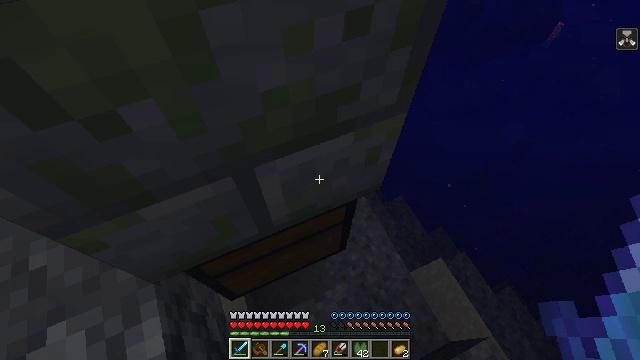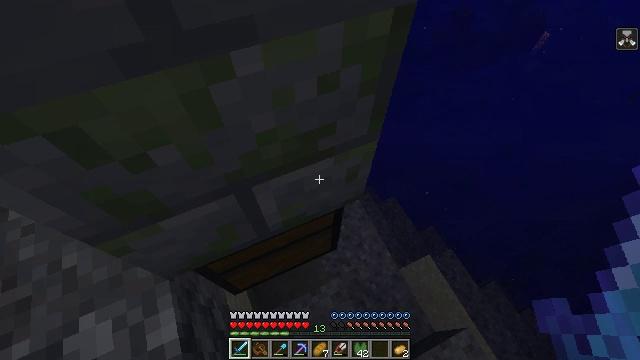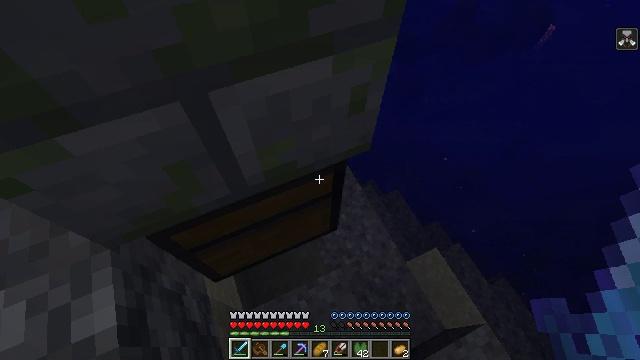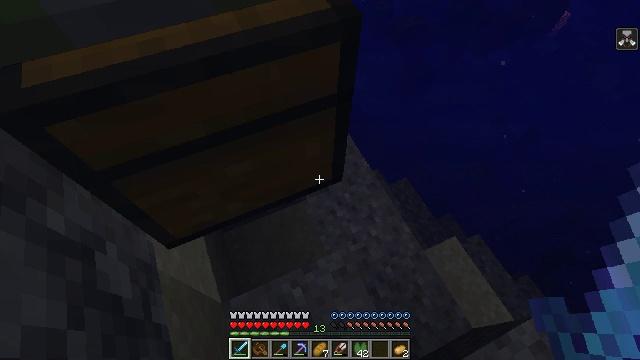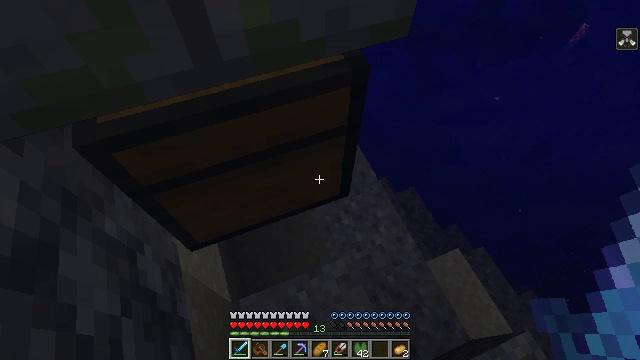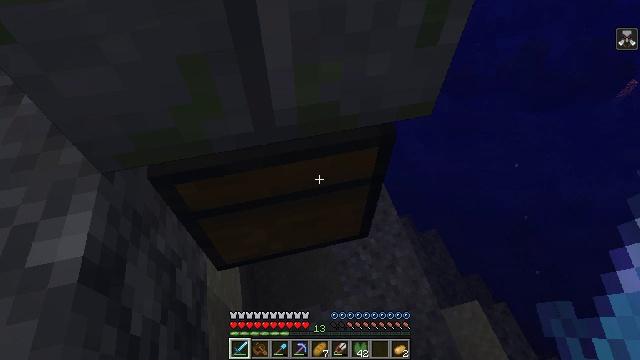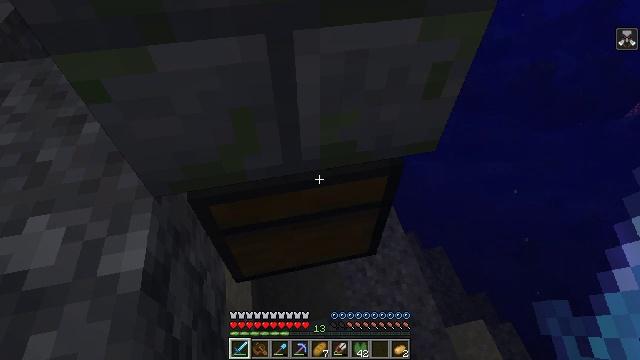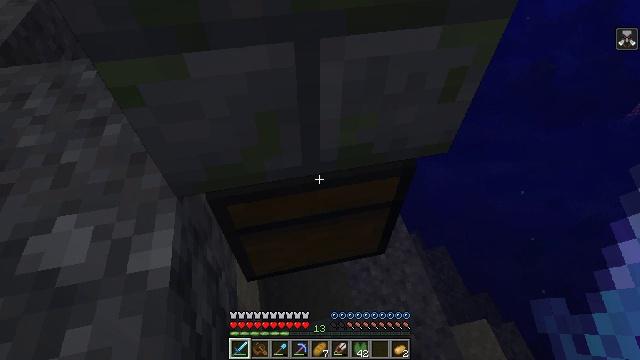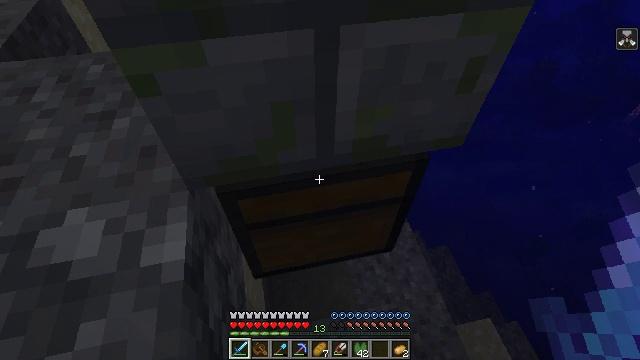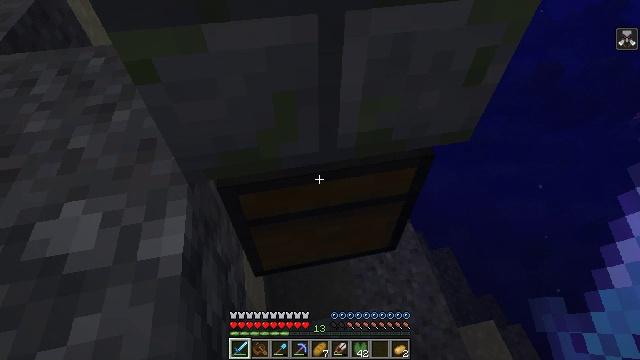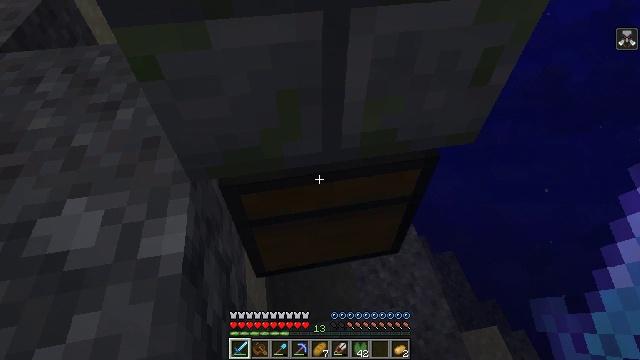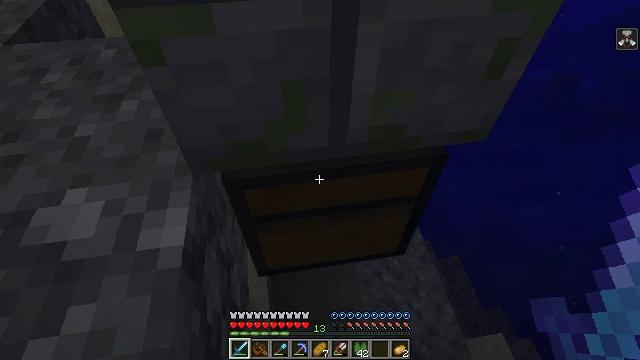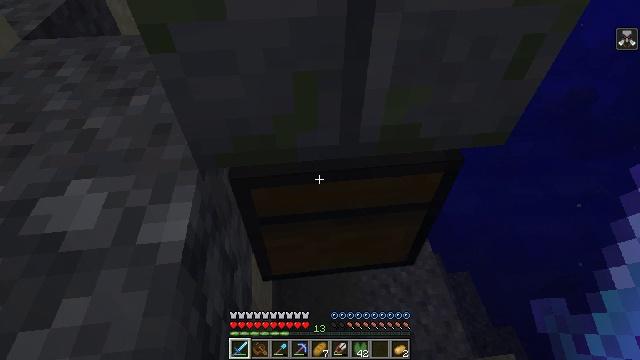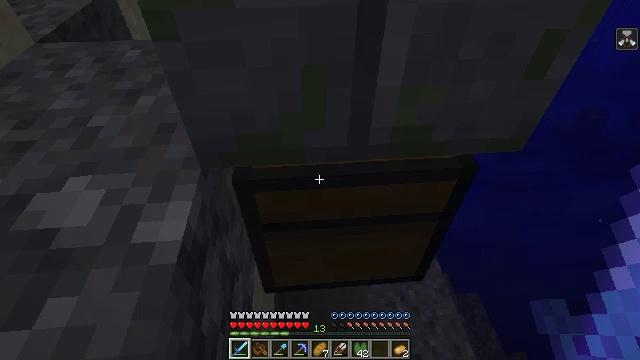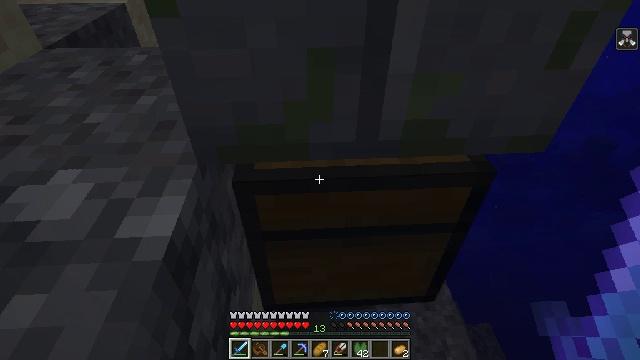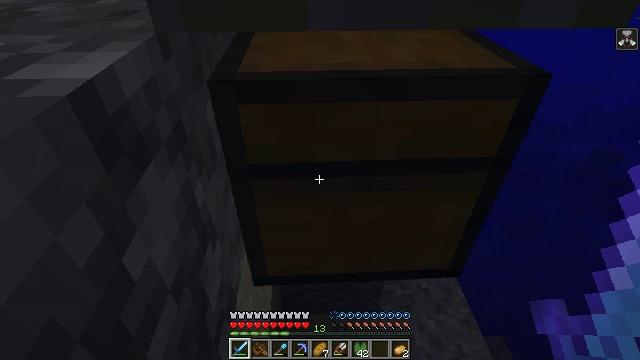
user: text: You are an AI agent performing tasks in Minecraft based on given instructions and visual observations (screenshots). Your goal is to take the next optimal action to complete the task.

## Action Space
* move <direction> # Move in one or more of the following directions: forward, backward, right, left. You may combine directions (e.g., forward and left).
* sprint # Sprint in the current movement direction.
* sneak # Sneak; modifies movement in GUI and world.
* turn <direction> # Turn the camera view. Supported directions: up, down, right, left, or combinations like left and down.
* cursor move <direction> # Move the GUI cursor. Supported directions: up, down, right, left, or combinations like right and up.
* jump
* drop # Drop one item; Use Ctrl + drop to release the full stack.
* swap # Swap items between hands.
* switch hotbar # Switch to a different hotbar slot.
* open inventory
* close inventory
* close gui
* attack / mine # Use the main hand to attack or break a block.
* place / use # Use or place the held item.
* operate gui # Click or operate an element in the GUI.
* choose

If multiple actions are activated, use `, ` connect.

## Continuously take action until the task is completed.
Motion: motion action
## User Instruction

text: Gather materials by mining mossy stone bricks.
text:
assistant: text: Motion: move back
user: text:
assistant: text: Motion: move back and move left
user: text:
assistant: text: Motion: move back and move left
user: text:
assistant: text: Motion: move back and move left, turn left
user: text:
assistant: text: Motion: move back and move left, turn left and up
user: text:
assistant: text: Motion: move back and move left, turn left and up
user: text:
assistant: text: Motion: move back and move left
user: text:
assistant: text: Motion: move back and move left
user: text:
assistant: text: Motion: move back
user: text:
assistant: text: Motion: move back
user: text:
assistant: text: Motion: move back, turn left
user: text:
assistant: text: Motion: turn left and up
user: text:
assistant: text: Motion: sneak, turn left and up
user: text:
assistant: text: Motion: sneak, turn left and up
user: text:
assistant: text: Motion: sneak, turn up
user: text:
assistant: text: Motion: sneak, turn up
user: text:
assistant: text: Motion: sneak, turn up
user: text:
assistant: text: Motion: no_op
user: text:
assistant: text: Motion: turn up
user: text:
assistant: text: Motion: turn up
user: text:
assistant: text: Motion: turn up, switch to hotbar 4
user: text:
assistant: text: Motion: turn right and up, switch to hotbar 4
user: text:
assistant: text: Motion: turn up, switch to hotbar 4
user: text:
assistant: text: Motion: turn right and up, switch to hotbar 4
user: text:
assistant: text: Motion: turn up
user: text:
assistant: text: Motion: turn up
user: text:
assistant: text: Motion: move forward, turn left and up
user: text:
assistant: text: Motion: move forward, turn left and up
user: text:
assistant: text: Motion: move forward, turn left and up
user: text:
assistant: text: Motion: turn up